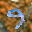
Label: 9